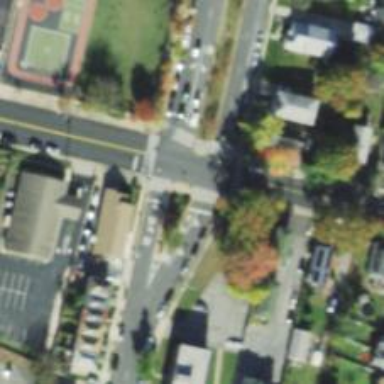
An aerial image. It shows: Footway that serves as traffic island.